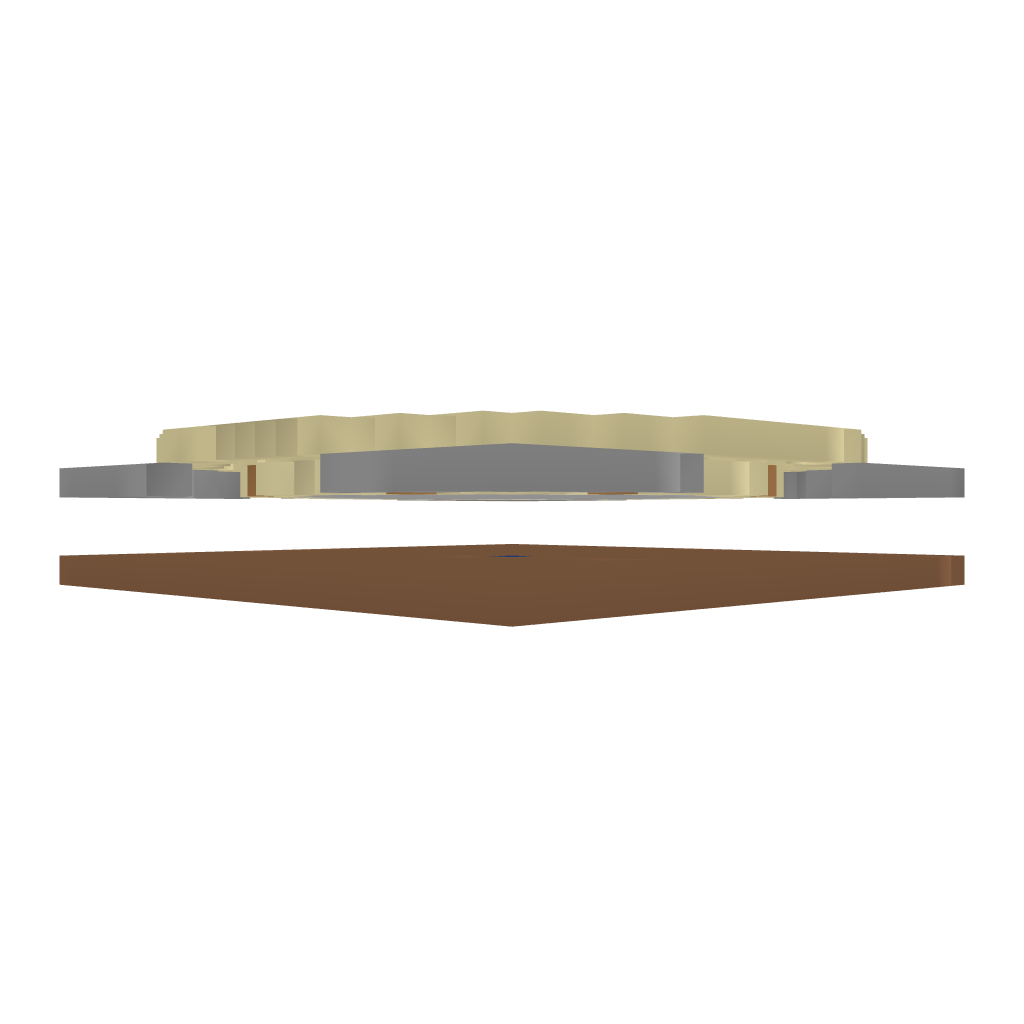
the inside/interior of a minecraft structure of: Small Jem Pool